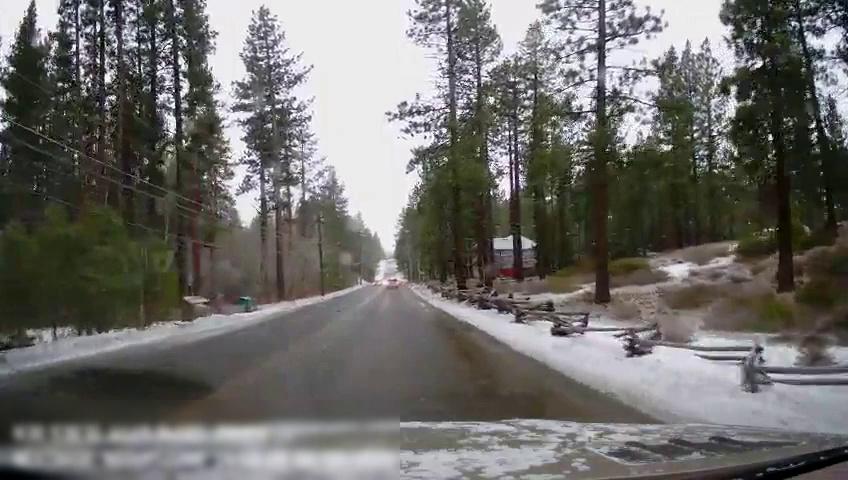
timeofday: Day
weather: Snowy
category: Drivable Space